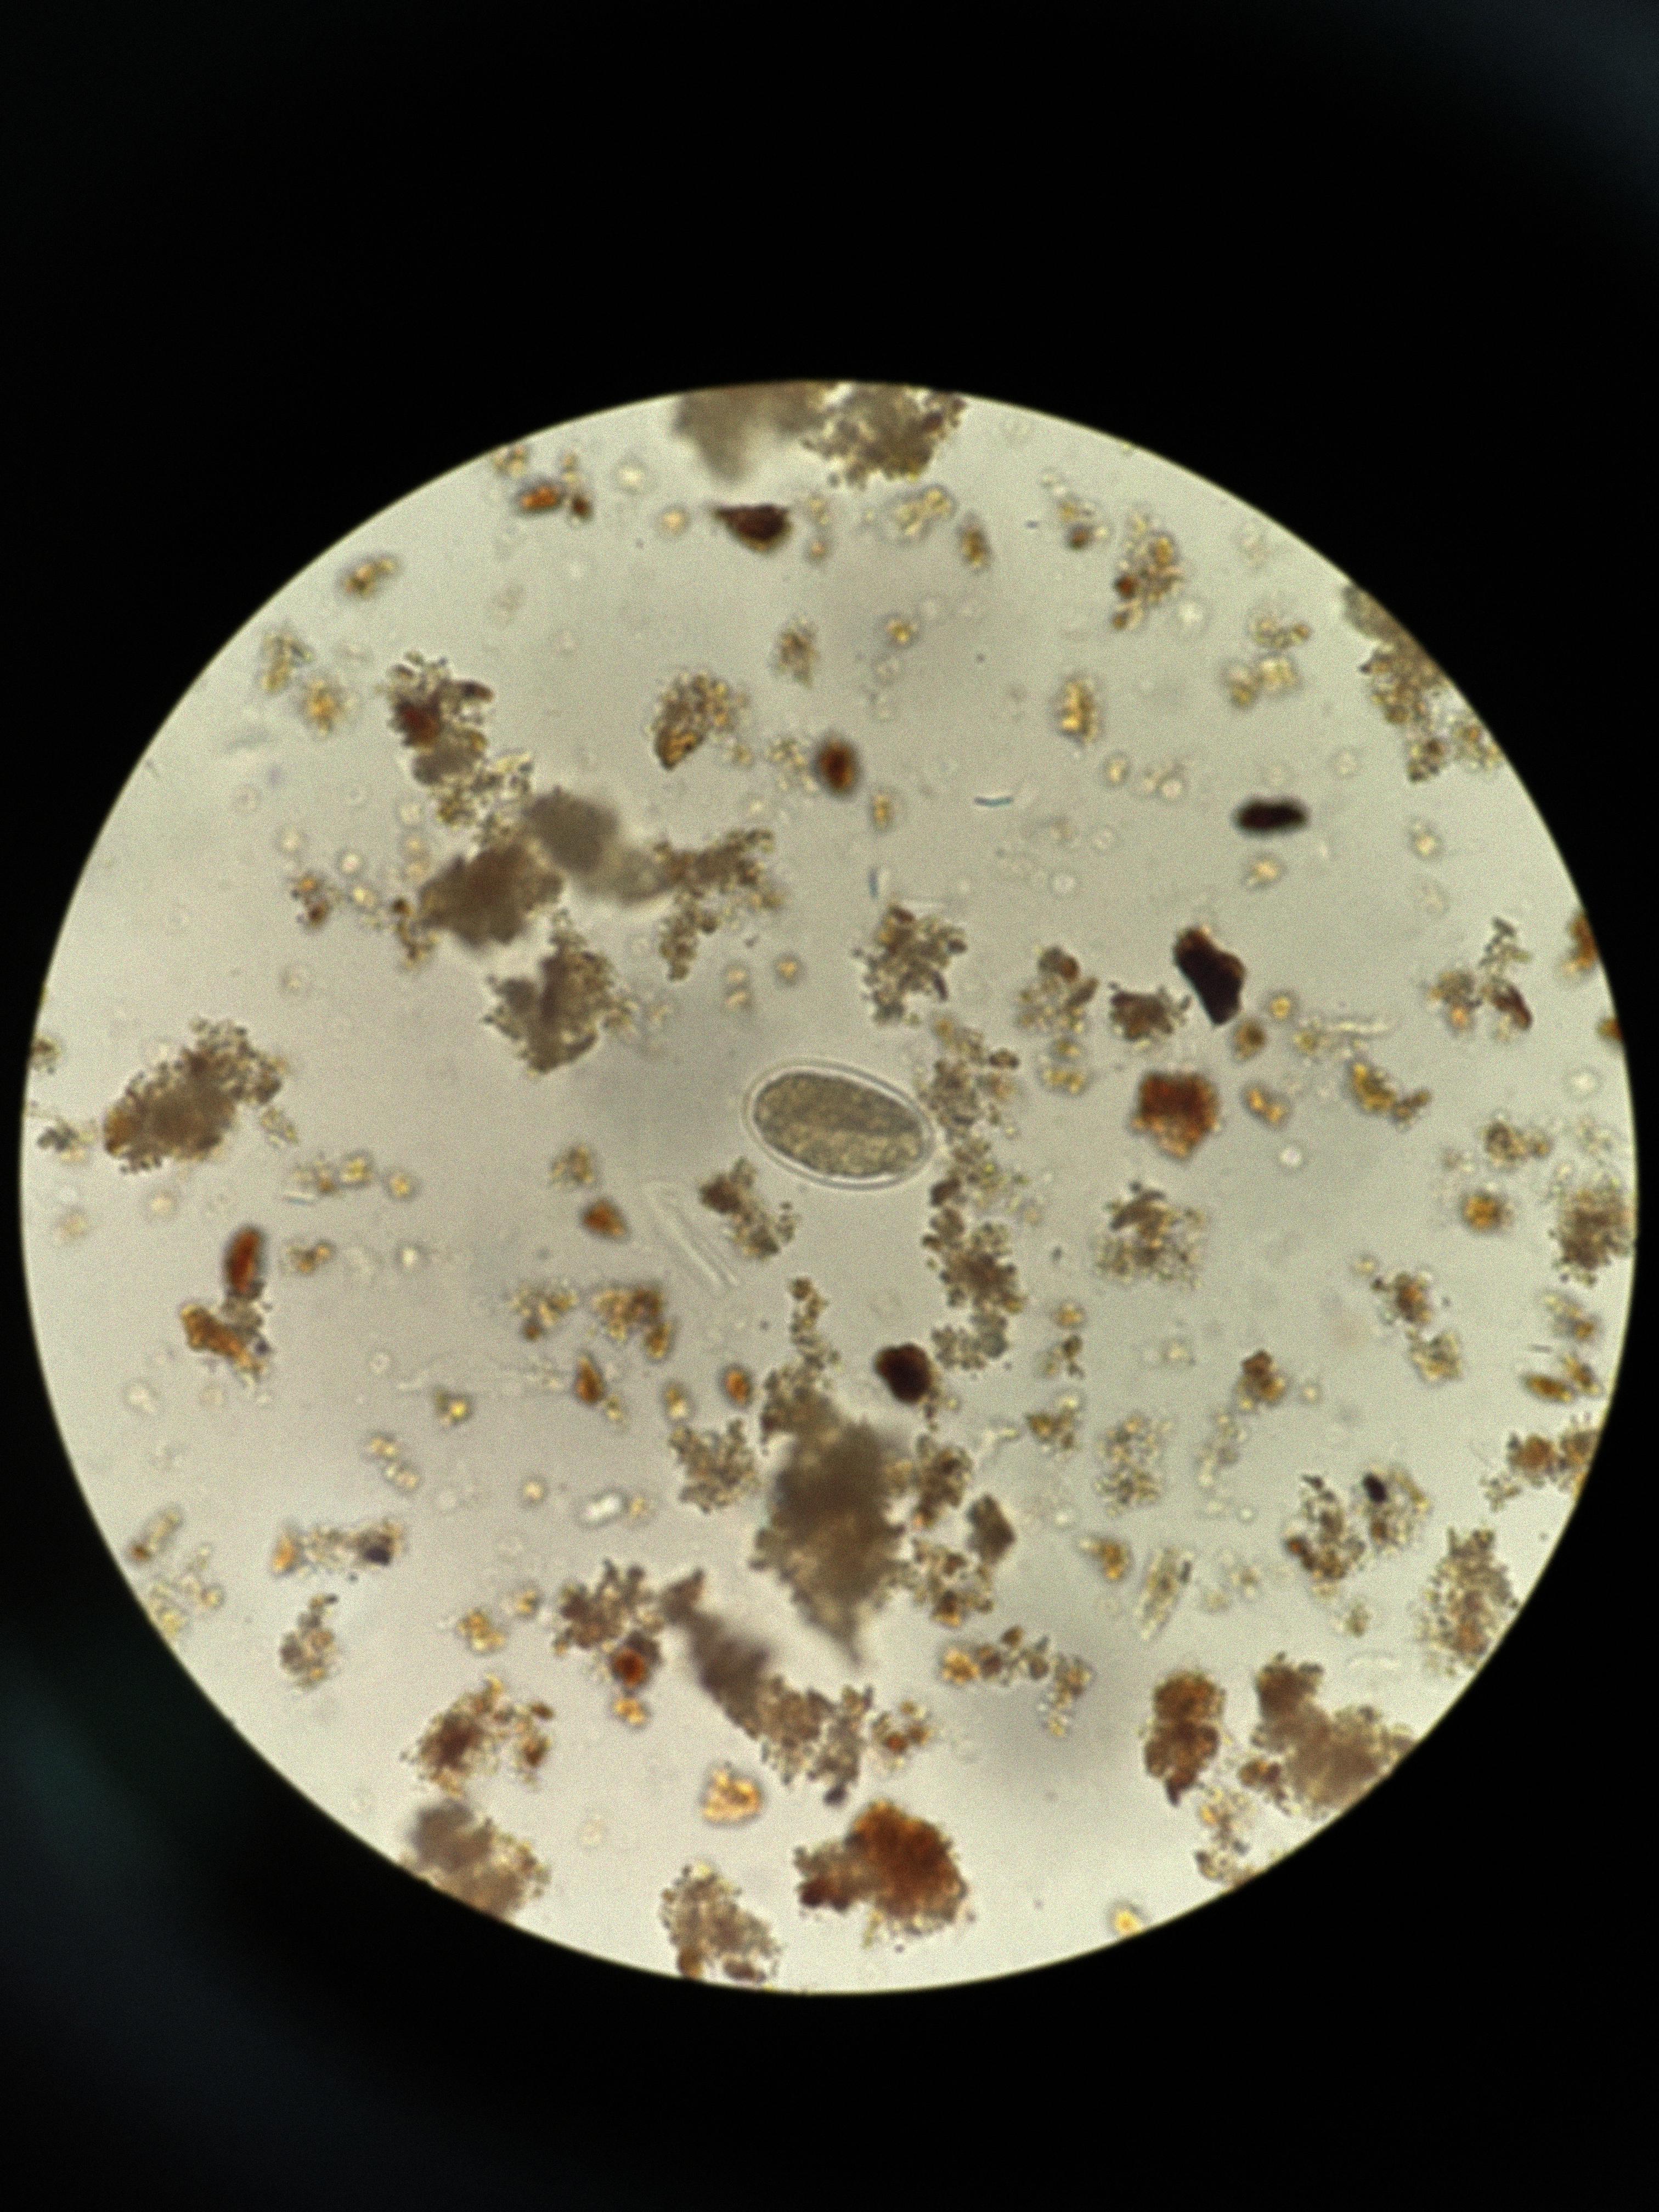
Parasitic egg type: Hookworm egg